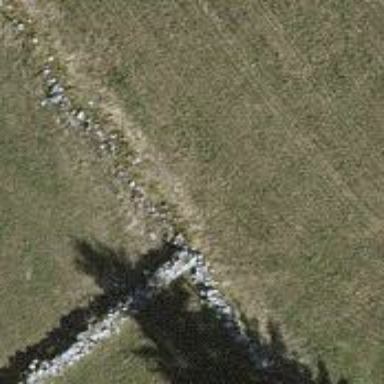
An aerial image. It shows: Dry stone wall barrier.